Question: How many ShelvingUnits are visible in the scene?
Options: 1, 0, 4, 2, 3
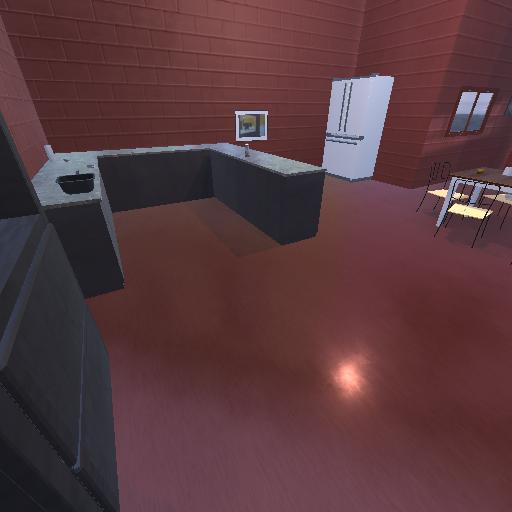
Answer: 1